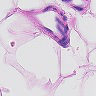
Metastatic tissue present: no